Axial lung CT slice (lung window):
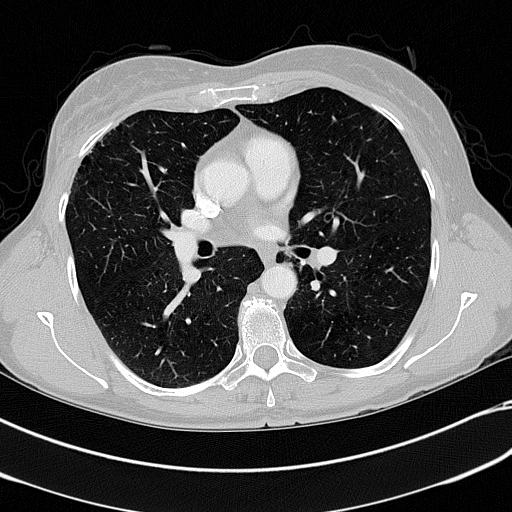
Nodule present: no